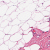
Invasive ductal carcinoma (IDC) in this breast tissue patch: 0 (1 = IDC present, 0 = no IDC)